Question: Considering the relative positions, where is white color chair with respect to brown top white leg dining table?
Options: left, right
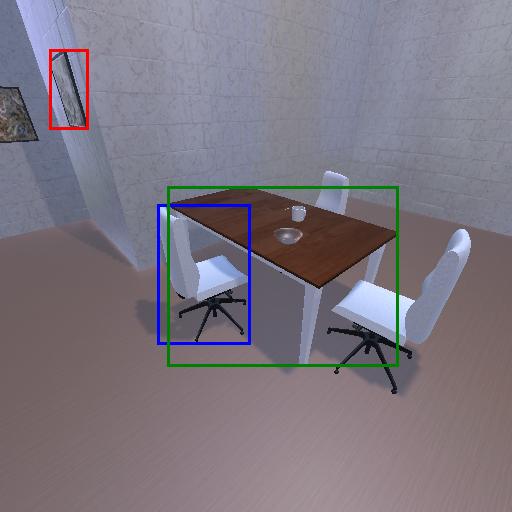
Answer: left